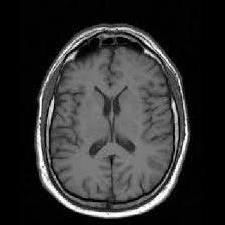
Label: notumor